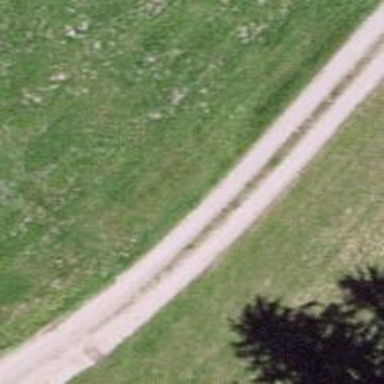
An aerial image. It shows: Gravel track with grade 2 tracktype.